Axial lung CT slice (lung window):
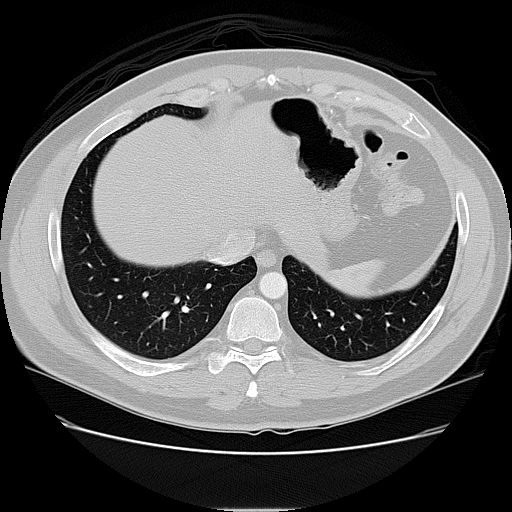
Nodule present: no